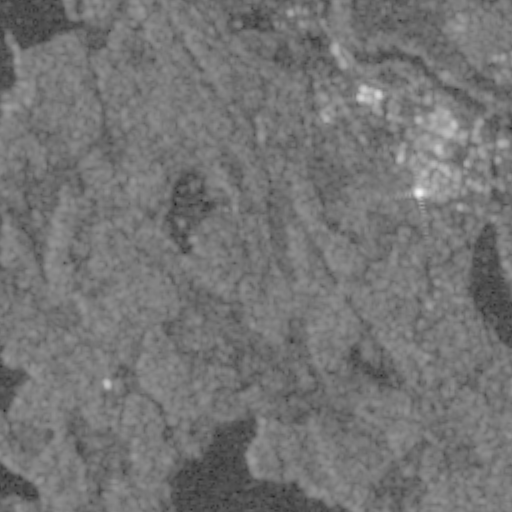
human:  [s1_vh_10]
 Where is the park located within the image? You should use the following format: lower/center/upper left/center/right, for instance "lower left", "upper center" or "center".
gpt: The park is located in the upper right of the image.
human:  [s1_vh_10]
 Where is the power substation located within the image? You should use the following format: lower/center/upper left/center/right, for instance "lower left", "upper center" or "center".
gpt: The power substation is located in the center right of the image.
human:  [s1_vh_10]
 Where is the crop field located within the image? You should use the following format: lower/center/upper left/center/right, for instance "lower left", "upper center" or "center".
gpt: There is no crop field in the image.

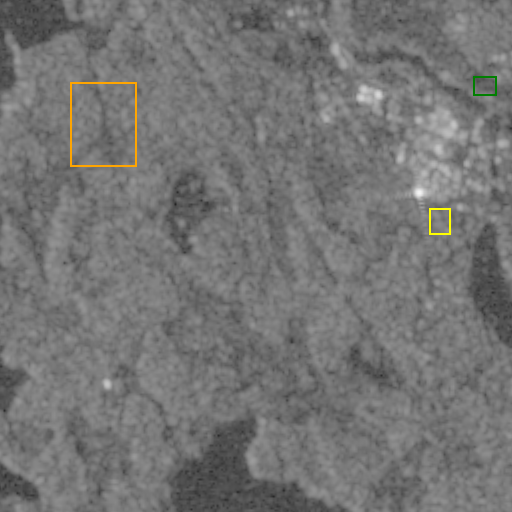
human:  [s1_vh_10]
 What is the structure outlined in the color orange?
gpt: The structure outlined in orange is a crop field.
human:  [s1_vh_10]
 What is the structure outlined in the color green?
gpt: The structure outlined in green is a parking lot.
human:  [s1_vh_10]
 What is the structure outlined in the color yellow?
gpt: The structure outlined in yellow is a power substation.
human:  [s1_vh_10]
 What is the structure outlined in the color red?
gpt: There is no red outline.